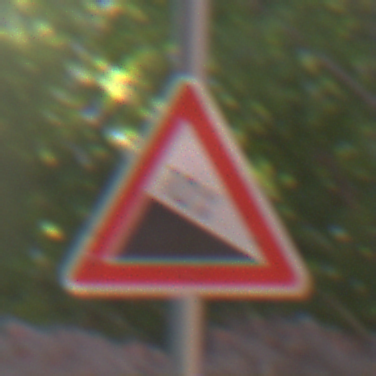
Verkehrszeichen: Gefaelle10
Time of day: MorningAfternoon
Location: Outdoor (Suburban)
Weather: PartlyCloudy
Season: NotSpecified
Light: Natural